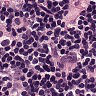
Metastatic tissue present: yes